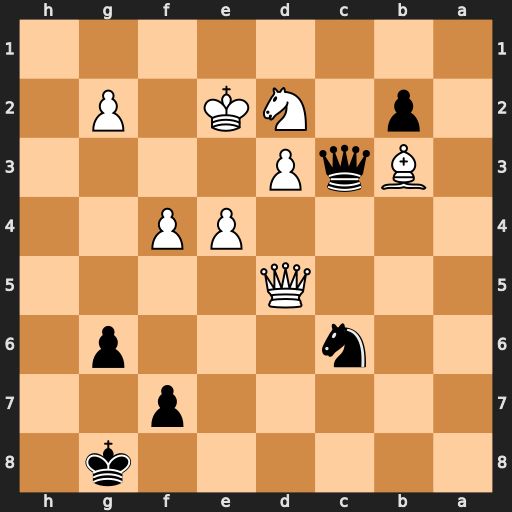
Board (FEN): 6k1/5p2/2n3p1/3Q4/4PP2/1BqP4/1p1NK1P1/8
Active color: b
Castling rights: -
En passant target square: -
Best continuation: Nd4+ Qxd4 Qxd4